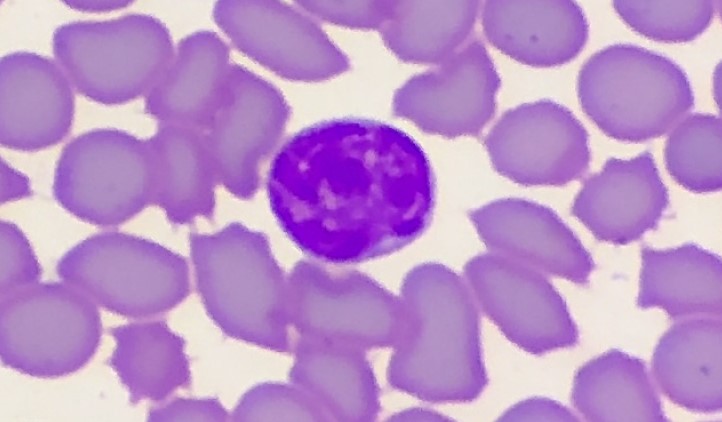
White blood cell type: Lymphocyte